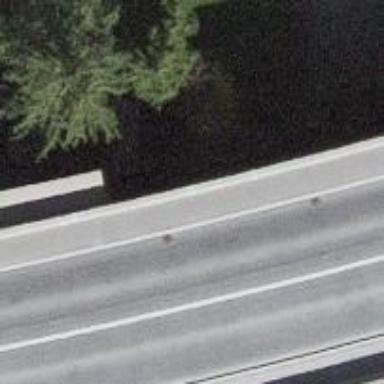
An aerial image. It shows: Path on bridge.